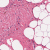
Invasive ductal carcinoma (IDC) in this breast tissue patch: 0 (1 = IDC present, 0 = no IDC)